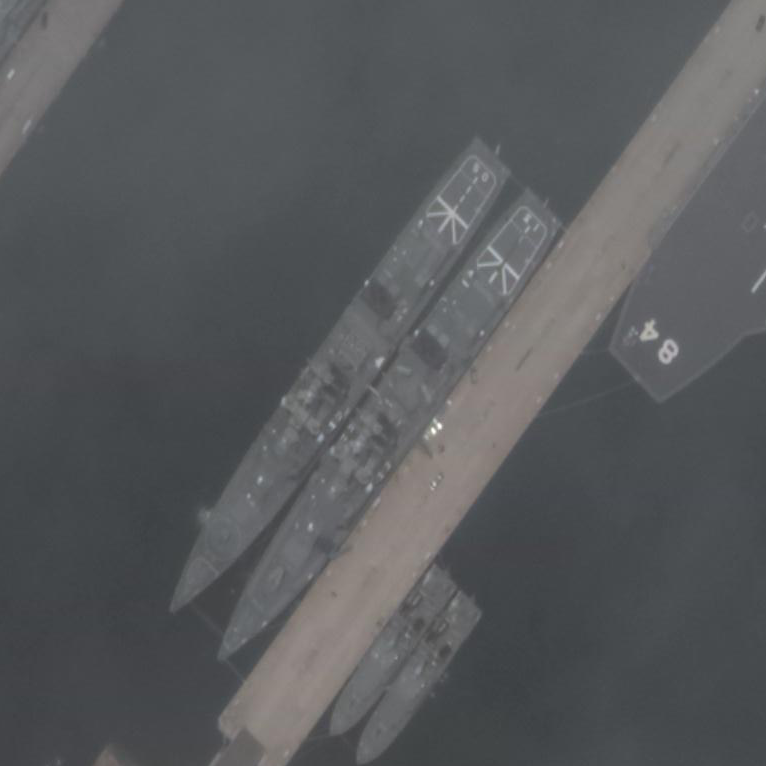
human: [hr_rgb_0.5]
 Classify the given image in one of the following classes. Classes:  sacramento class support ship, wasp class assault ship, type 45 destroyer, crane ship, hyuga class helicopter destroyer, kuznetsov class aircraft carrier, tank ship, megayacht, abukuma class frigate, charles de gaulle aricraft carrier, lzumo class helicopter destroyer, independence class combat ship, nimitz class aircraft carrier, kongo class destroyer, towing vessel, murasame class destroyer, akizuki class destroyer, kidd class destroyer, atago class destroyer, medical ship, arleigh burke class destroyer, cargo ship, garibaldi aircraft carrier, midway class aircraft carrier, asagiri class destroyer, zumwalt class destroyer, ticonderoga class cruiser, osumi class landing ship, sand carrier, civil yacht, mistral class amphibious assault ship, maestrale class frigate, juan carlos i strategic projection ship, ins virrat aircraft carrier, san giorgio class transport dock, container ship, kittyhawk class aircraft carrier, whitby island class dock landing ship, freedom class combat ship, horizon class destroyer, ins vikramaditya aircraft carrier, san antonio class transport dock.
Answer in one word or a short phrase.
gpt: Murasame class destroyer